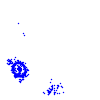
Particle: electron